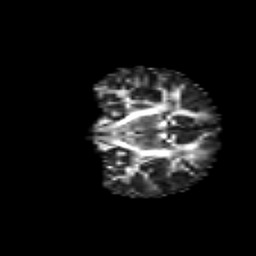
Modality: FA
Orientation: coronal
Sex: male
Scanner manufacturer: siemens
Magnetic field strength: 3 T
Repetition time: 5 s
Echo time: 0.071 s